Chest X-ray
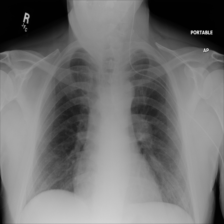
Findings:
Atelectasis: negative
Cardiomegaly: negative
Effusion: negative
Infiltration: negative
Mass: negative
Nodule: negative
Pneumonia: negative
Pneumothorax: negative
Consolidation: negative
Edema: negative
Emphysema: negative
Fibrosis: negative
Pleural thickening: negative
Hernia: negative